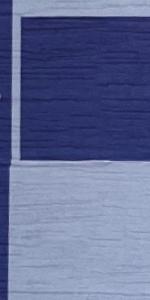
Label: Empty